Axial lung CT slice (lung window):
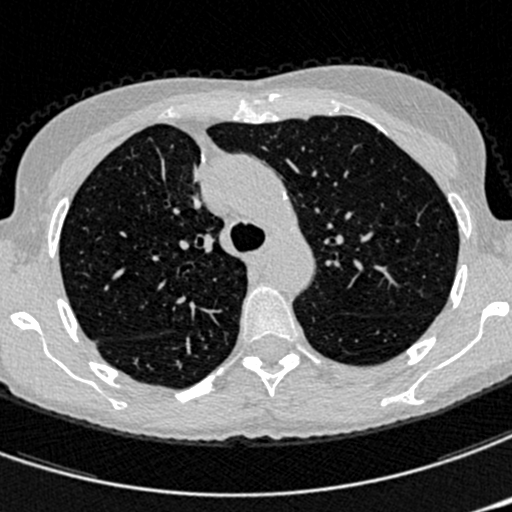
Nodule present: no